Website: ulta-beauty
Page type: store-pickup
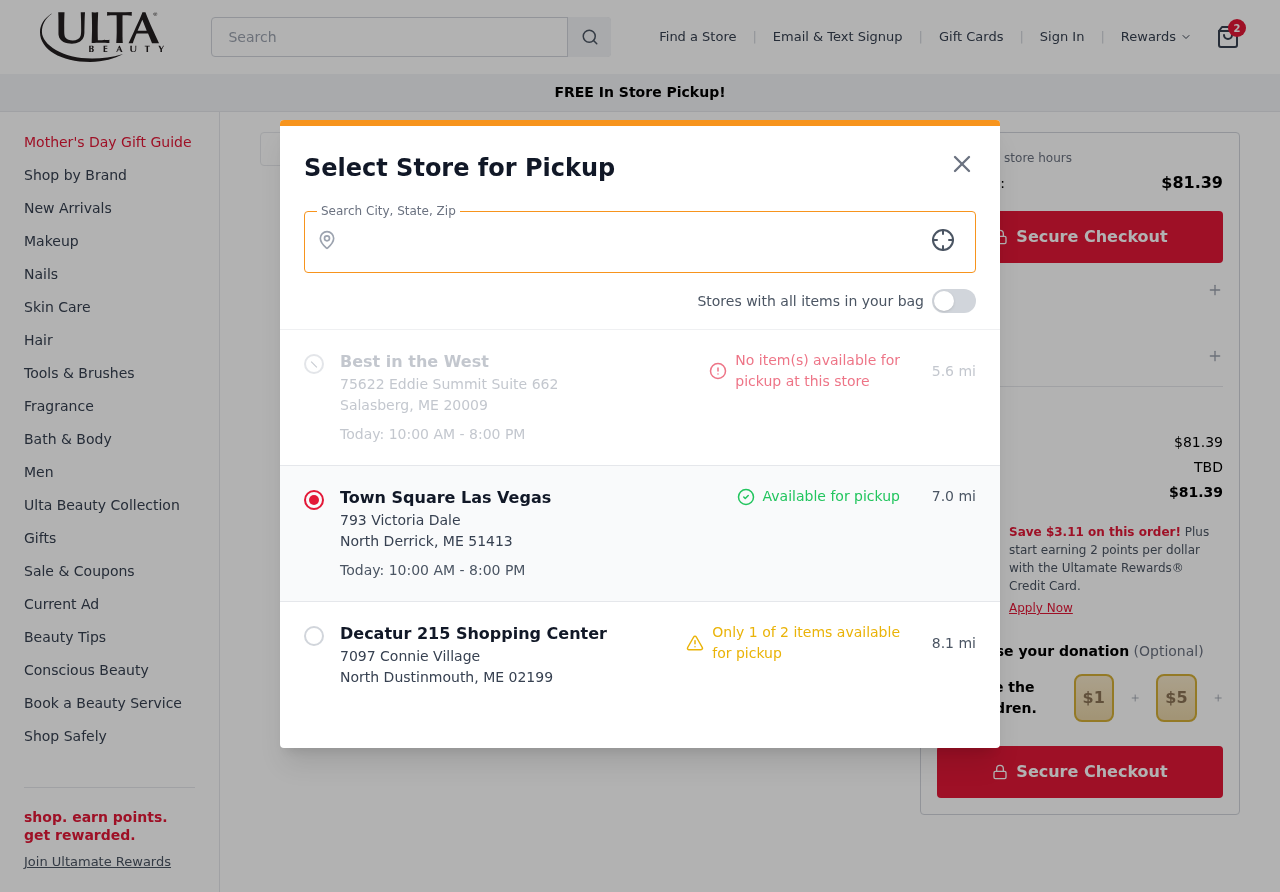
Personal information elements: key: PII_CITY
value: New Tiffanyview
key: PII_LOCATION1_CITY_STATE_ZIP
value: Salasberg, ME 20009
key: PII_LOCATION1_NAME
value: Best in the West
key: PII_LOCATION1_STREET
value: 75622 Eddie Summit Suite 662
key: PII_LOCATION2_CITY_STATE_ZIP
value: North Derrick, ME 51413
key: PII_LOCATION2_NAME
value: Town Square Las Vegas
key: PII_LOCATION2_STREET
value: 793 Victoria Dale
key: PII_LOCATION3_CITY_STATE_ZIP
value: North Dustinmouth, ME 02199
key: PII_LOCATION3_NAME
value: Decatur 215 Shopping Center
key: PII_LOCATION3_STREET
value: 7097 Connie Village
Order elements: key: ORDER_NUM_ITEMS
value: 2
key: ORDER_TOTAL
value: $81.39
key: ORDER_SUBTOTAL
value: $81.39
Search elements: key: HEADER_SEARCH
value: Search
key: SEARCH_STORE_LOCATION
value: New Tiffanyview